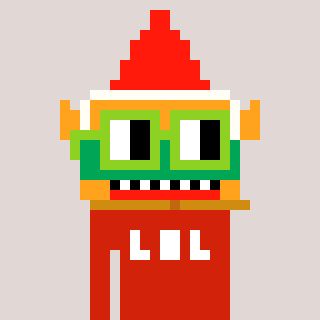
a pixel art character with square light green glasses, a gnome-shaped head and a red-colored body on a warm background